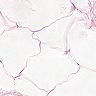
Metastatic tissue present: no